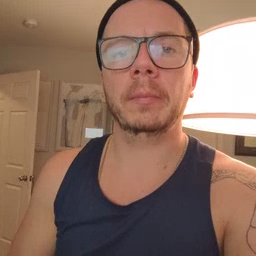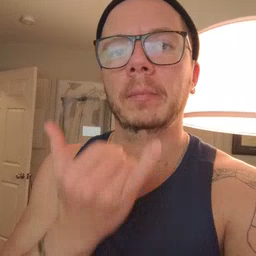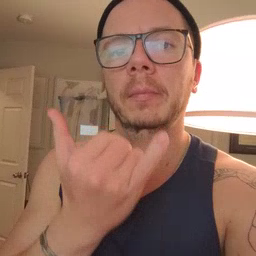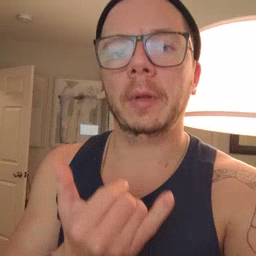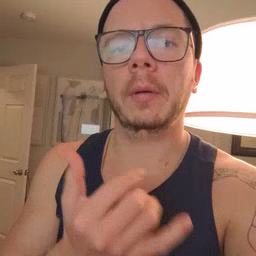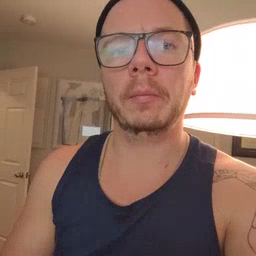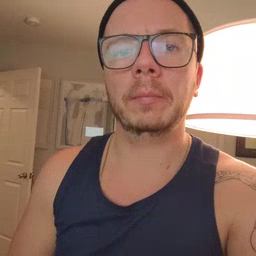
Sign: now